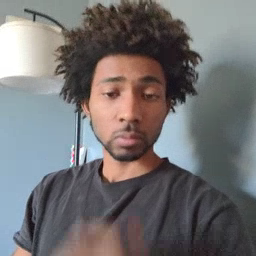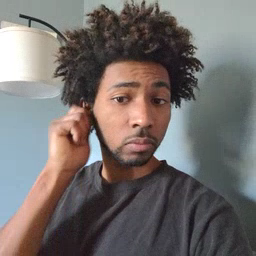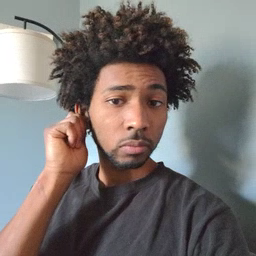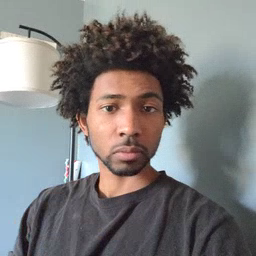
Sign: ear